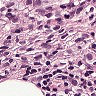
Metastatic tissue present: yes